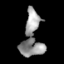
Tissue: skin
Cell type: Fibroblasts
Senescence score: 0.7505
Nuclear area (px): 798
Mean DAPI intensity: 148.929